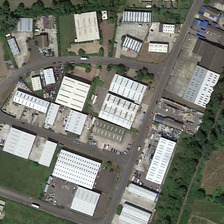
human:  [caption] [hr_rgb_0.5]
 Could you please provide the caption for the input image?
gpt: many white buildings and some green trees are in an industrial area .

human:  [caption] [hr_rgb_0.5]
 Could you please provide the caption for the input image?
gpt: many white buildings and some green trees are in an industrial area .

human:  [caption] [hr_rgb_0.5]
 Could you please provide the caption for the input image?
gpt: many white buildings and some green trees are in an industrial area .

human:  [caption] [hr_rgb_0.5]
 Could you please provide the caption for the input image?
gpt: many white buildings and some green trees are in an industrial area .

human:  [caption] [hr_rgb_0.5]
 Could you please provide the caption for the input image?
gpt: many white buildings and some green trees are in an industrial area .